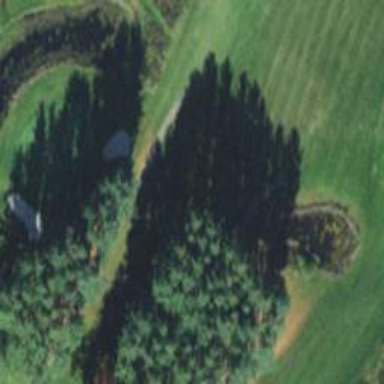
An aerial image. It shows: Pathway for golfing.